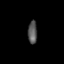
Tissue: lung
Cell type: T cells
Senescence score: 0.2079
Nuclear area (px): 204
Mean DAPI intensity: 86.441